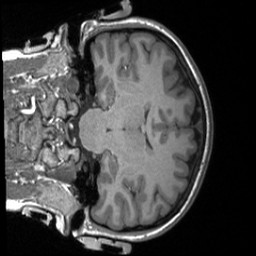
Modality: T1w
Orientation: coronal